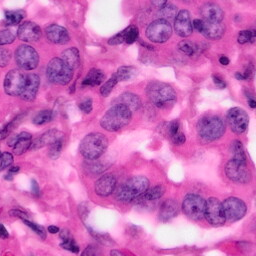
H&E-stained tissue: Pancreatic